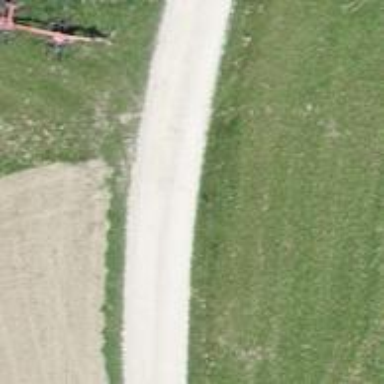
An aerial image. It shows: Unclassified road with gravel surface.